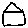
Label: house